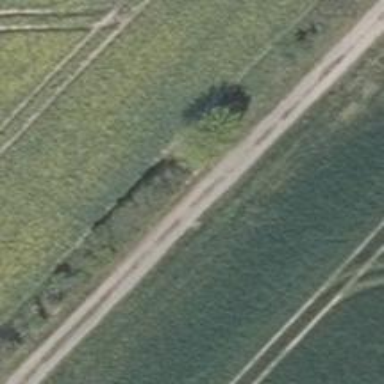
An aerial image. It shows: Dirt track road with grade3 tracktype.